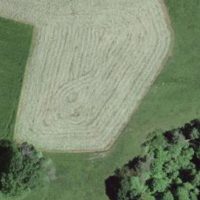
EUNIS habitat code: 24
Species observed at this site:
Salvia pratensis